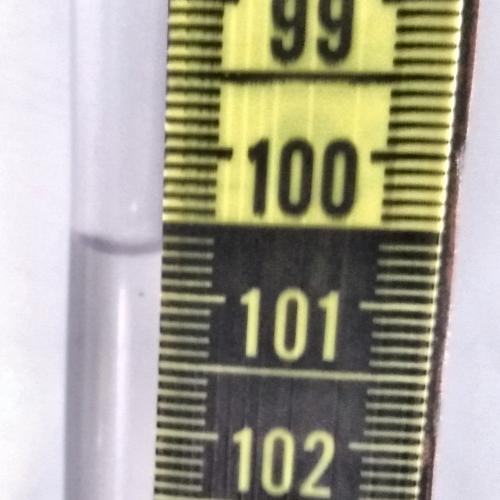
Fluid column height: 100.7 cm